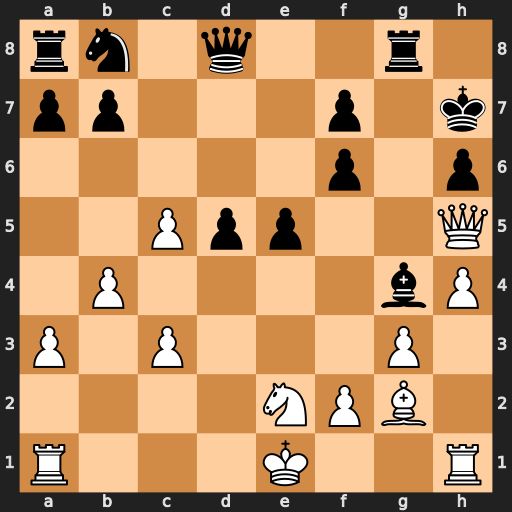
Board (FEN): rn1q2r1/pp3p1k/5p1p/2Ppp2Q/1P4bP/P1P3P1/4NPB1/R3K2R
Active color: w
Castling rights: KQ
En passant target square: -
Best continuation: Qxf7+ Rg7 Qxd5